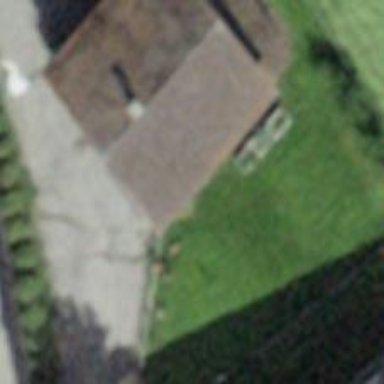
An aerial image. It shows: Simple and straightforward house.